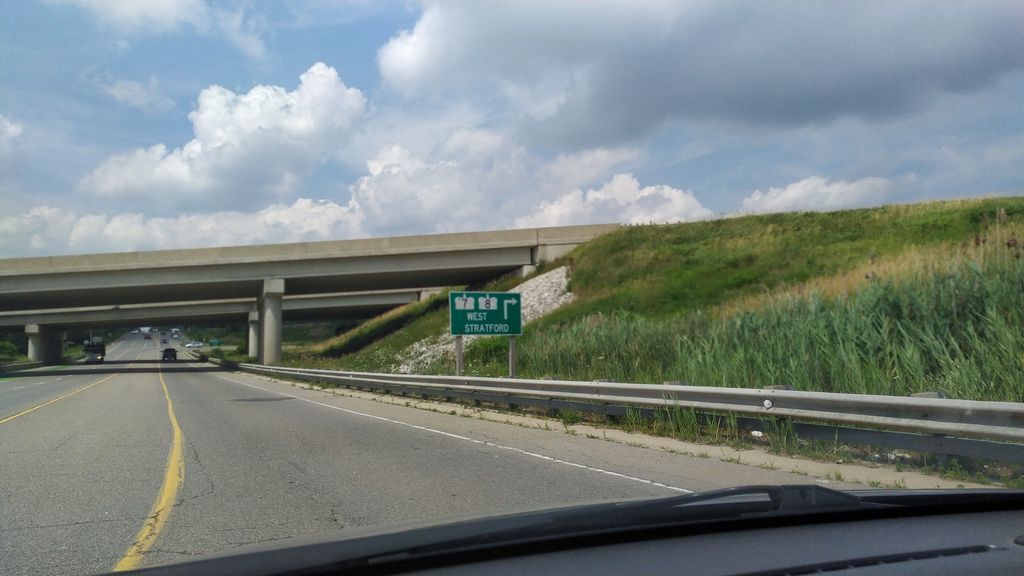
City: kitchener-waterloo